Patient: sex F, age 57
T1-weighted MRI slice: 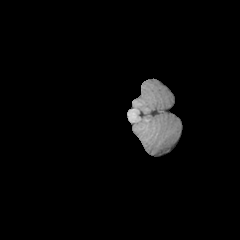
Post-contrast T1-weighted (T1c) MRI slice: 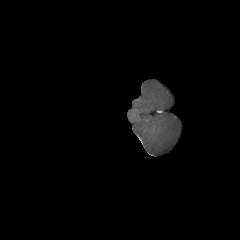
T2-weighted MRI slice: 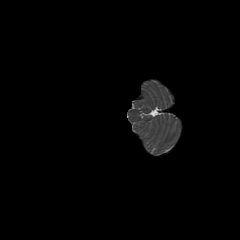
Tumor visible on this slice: no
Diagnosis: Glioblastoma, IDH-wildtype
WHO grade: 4